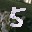
Label: 5